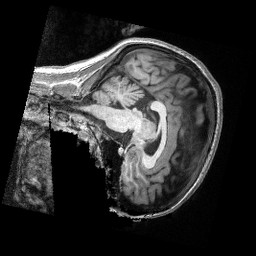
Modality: T1w
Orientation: sagittal
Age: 21
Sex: female
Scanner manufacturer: siemens
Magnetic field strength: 3 T
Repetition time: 2.3 s
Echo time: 0.00308 s